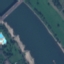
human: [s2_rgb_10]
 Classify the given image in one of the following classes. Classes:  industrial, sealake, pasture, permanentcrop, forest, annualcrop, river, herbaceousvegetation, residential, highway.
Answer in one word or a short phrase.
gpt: River